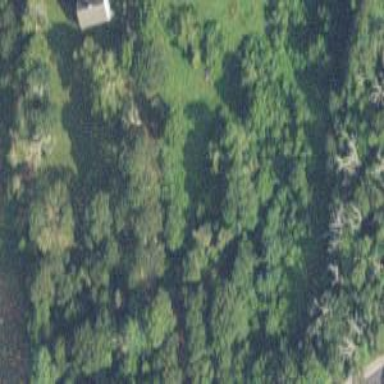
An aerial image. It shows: Mixed leaf woodland.